Question: I like the scrollable Calendar App Widget (see picture), and I want to develop a similar scrollable widget for my application. But I'm not sure from which version of Android api (or platform) can I develop a scrollable app widget?
Any ideas?
Thank you so much!

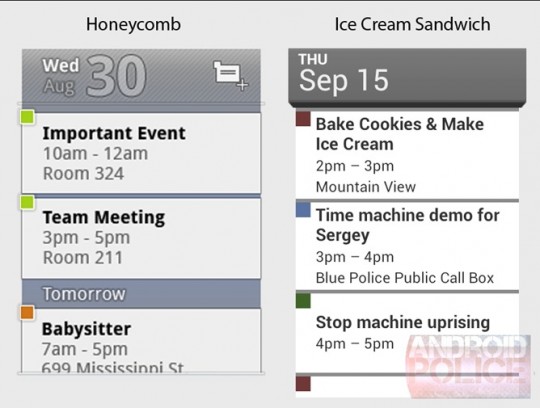
Answer: I am bluffed as I remember that ui controls (a.k.a widgets outside of the android world) were limited to a small number of classes (textview, imageview, and some others).
But the <URL> including listviews. So I guess you can really develop a scrollable widget for android using this class without problems now.
Could someone confirm that there has been an update ?
---update ---
The method <URL> only from android version 11.